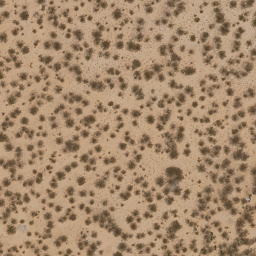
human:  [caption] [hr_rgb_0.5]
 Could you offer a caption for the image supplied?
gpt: There are some grey plants scattered on the ground .

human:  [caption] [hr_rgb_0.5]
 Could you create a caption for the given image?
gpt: This is a chaparral .

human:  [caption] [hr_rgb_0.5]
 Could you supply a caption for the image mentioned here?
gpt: Lots of plants scattered on the ground. .

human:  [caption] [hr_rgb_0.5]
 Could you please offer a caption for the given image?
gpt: Lots of plants scattered in the loess ground. .

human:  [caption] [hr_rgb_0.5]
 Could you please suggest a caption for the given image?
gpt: Some grey plants are scattered in the loess ground .